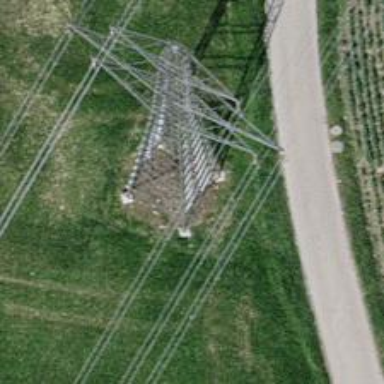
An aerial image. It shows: Power tower.